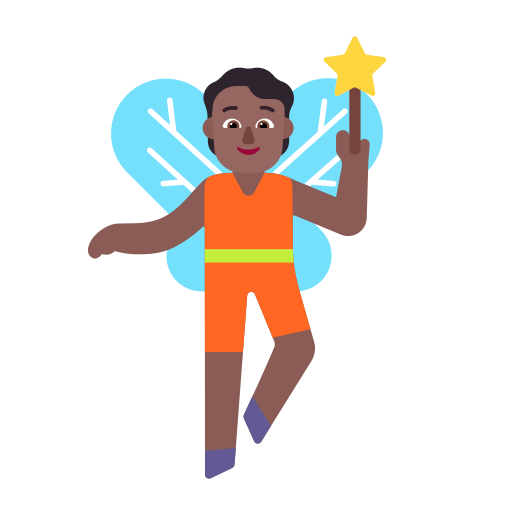
person fairy flat  dark